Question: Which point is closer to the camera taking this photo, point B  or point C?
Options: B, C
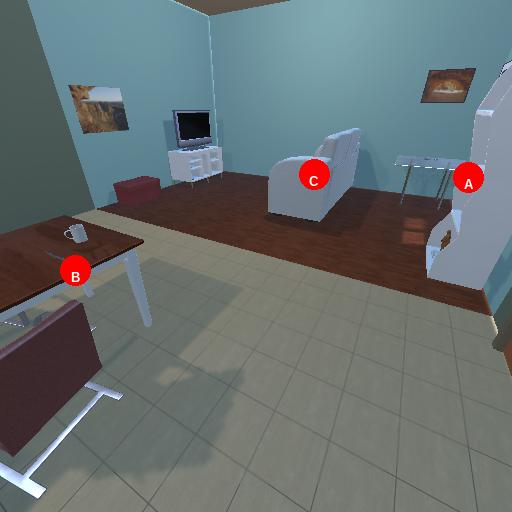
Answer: B